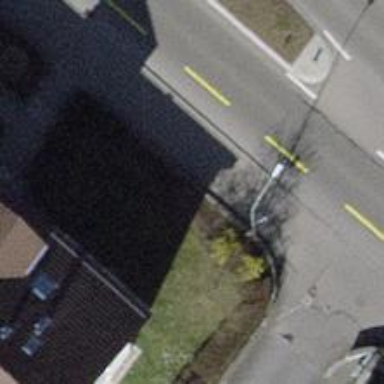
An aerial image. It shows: Road crossing with traffic signals.